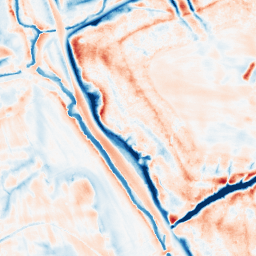
Category: trend_removal
Decomposition family: local_polynomial
Decomposition parameters: window_size: 21
degree: 1
Upsampling method: quadratic
Upsampling parameters: scale: 2
Upsampling scale: 2